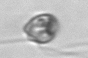
Label: flagellate_morphotype1